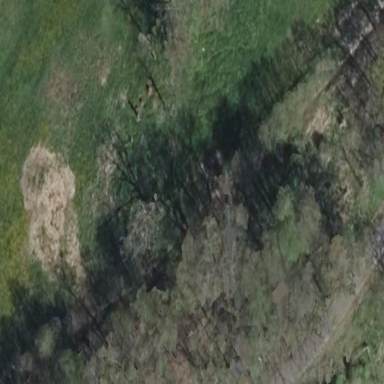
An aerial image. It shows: Forest area.